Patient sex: M
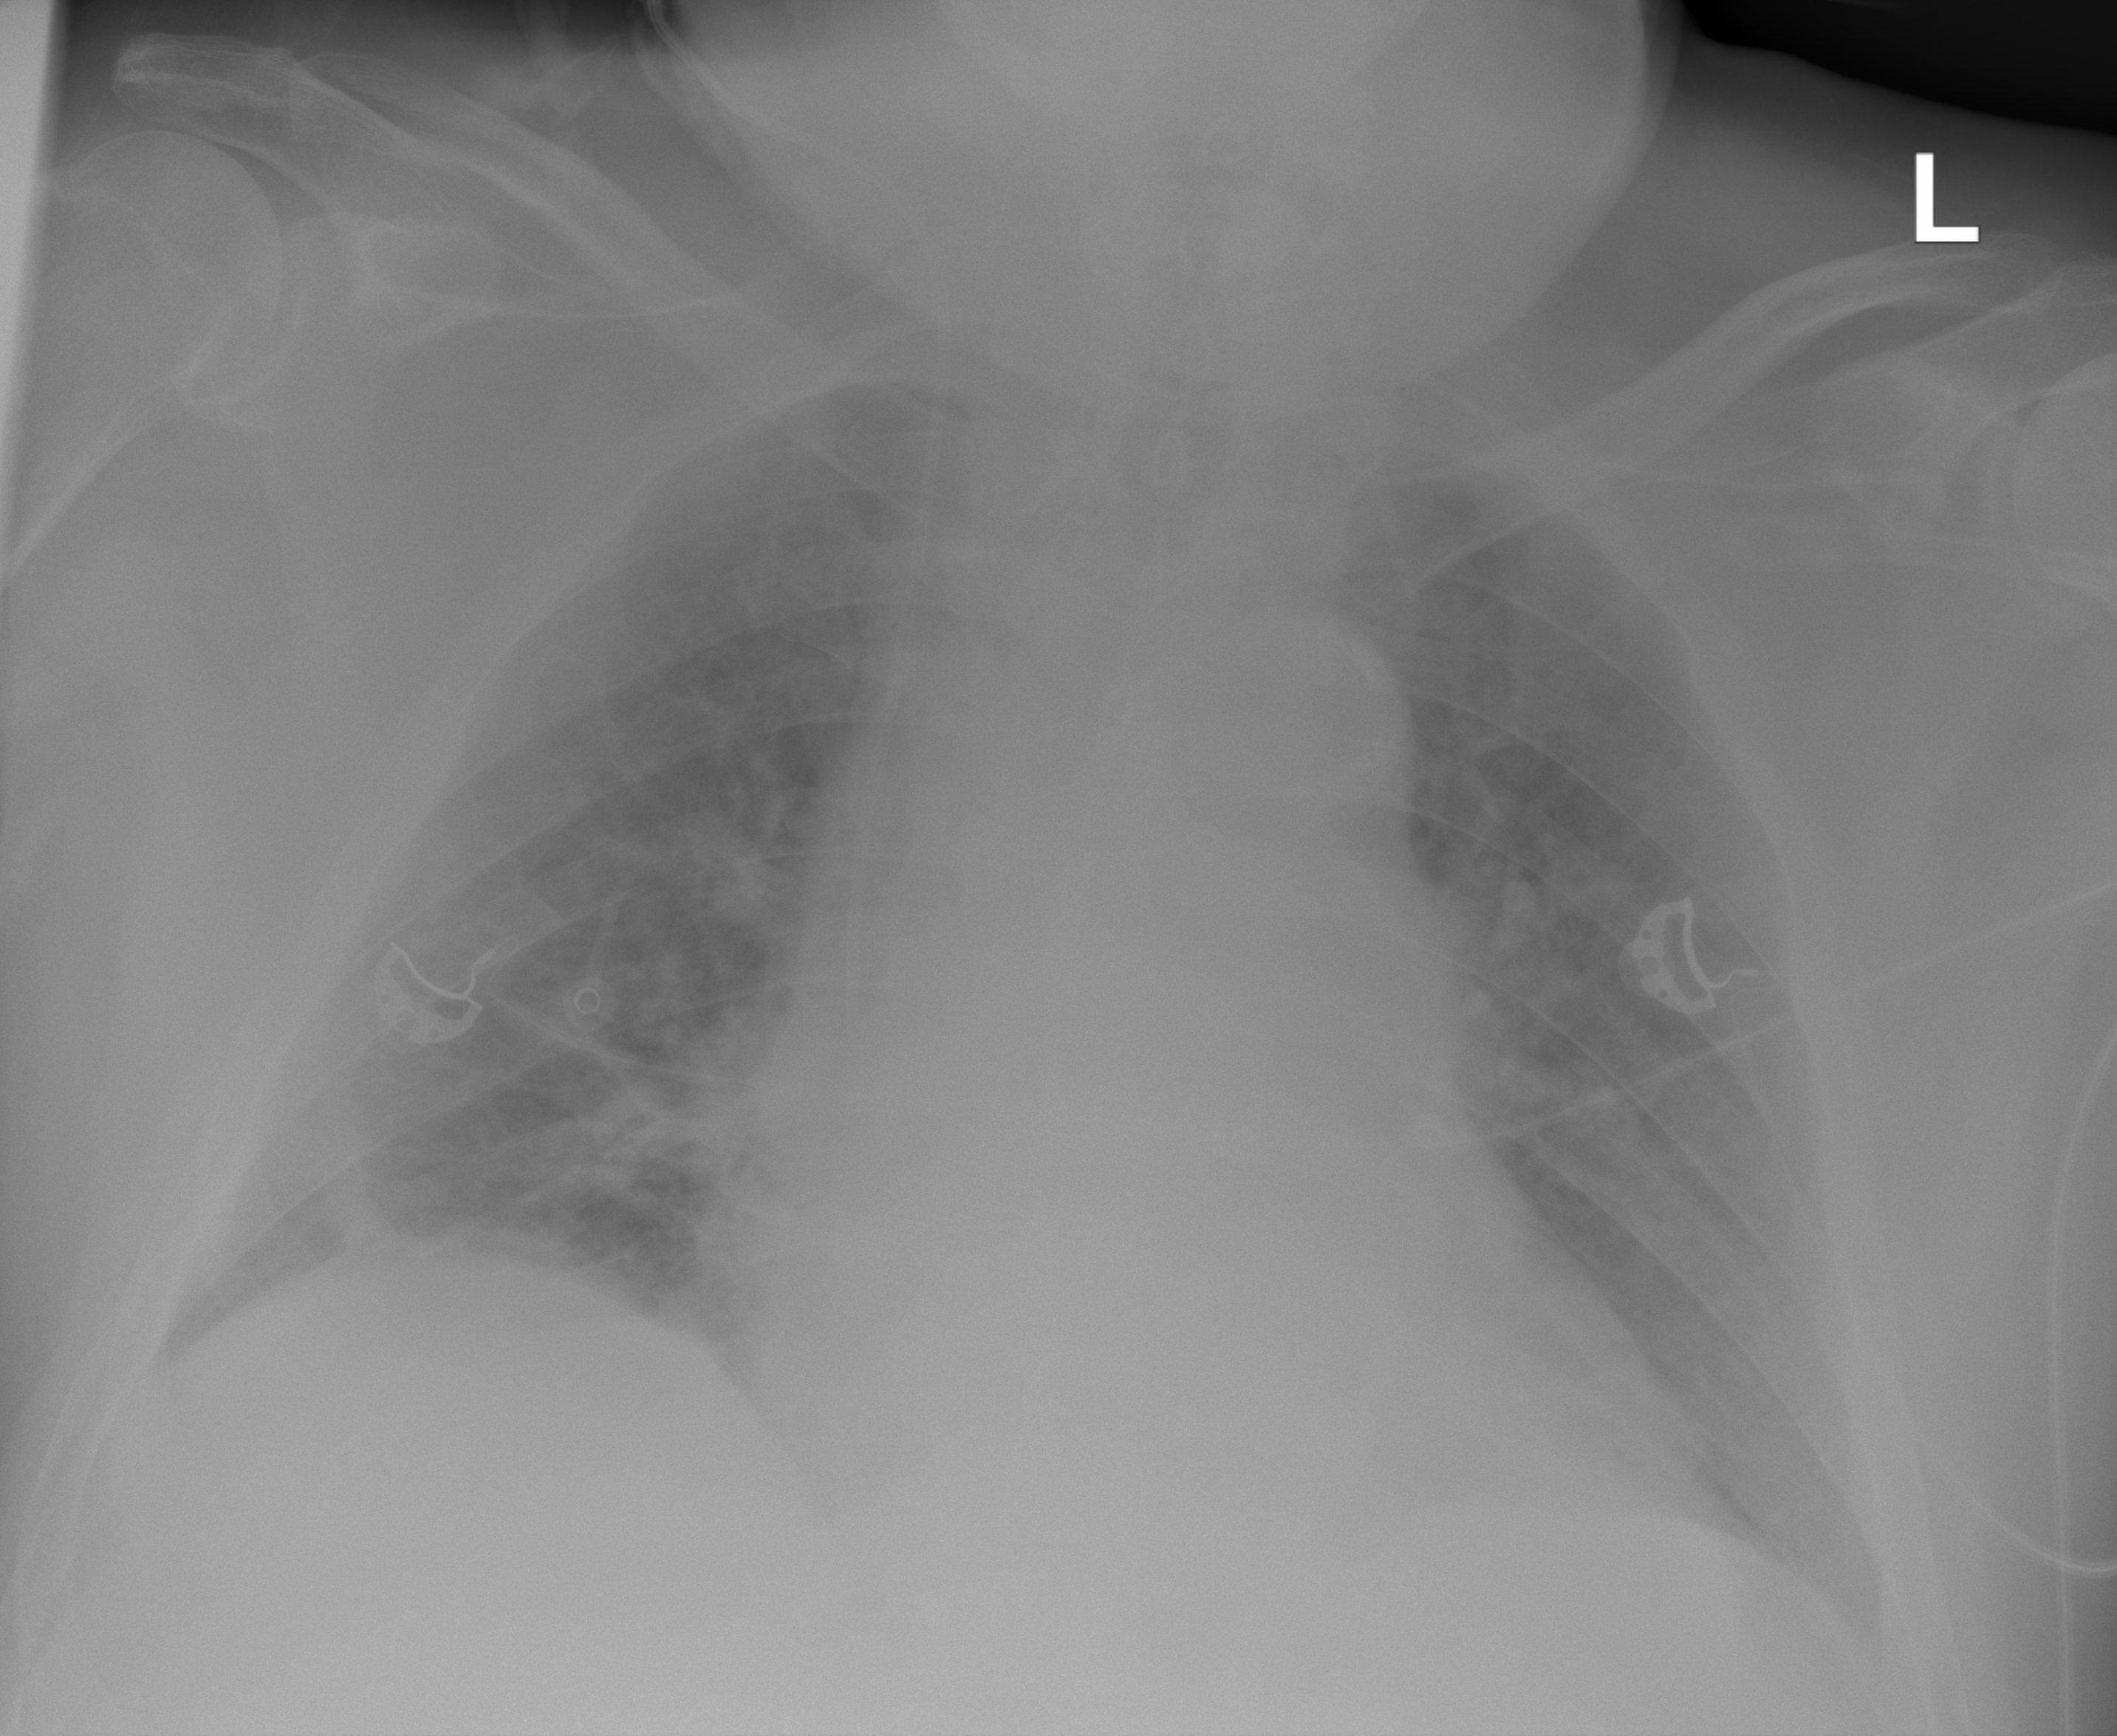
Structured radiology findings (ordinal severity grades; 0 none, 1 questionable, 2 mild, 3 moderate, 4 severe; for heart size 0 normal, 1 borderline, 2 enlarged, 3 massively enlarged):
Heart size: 2
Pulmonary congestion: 0
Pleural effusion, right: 0
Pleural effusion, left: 0
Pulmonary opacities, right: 0
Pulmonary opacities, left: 0
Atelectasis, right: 2
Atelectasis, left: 0